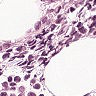
Metastatic tissue present: yes